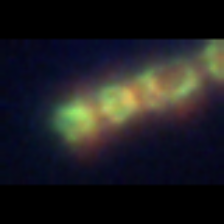
Taxon: Skeletonema
Group: Diatoms